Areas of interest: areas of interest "Linyi Shoe City"
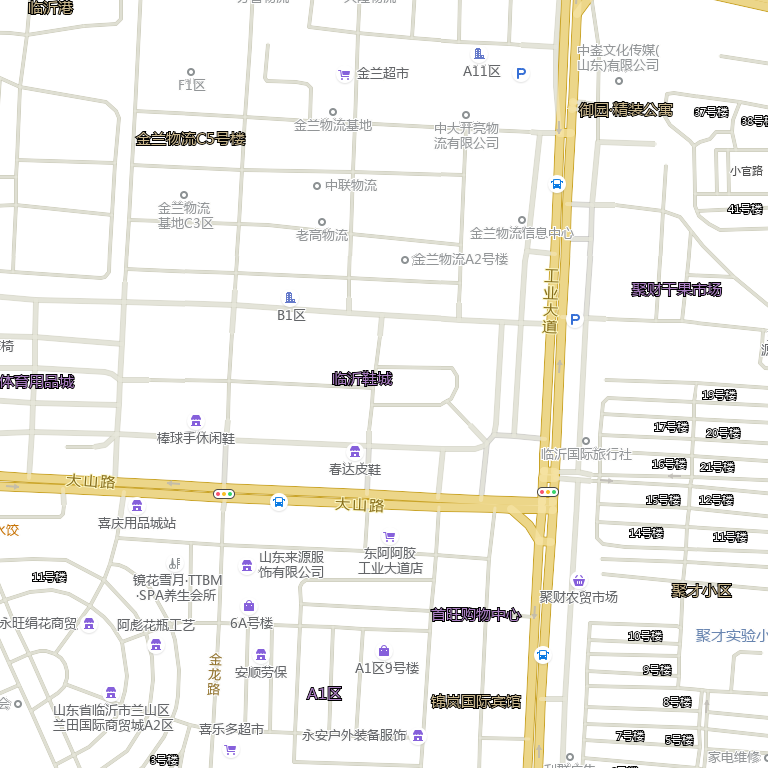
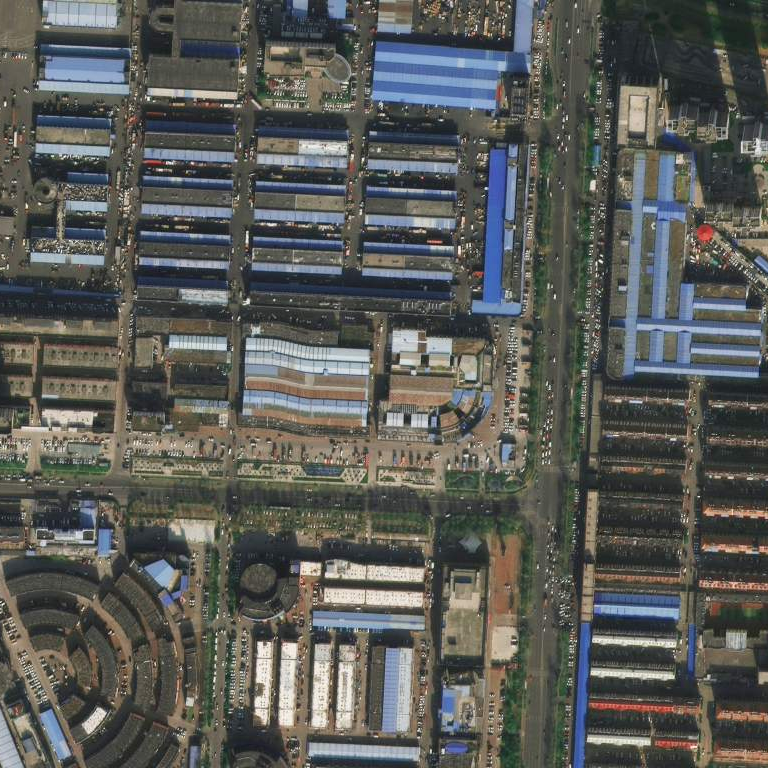